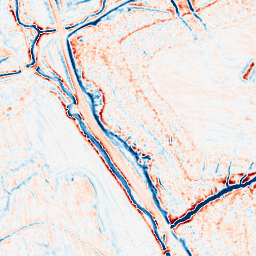
Category: edge_preserving
Decomposition family: anisotropic_diffusion
Decomposition parameters: iterations: 50
kappa: 30
gamma: 0.05
Upsampling method: cubic_mitchell
Upsampling parameters: scale: 2
Upsampling scale: 2